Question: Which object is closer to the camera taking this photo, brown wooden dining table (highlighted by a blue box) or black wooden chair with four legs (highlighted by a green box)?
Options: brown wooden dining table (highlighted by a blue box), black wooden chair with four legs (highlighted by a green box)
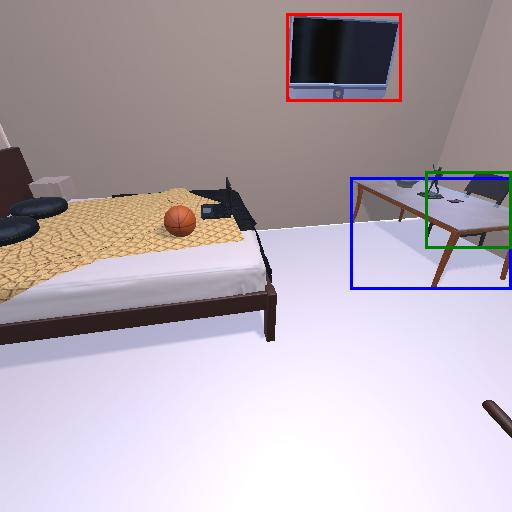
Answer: brown wooden dining table (highlighted by a blue box)